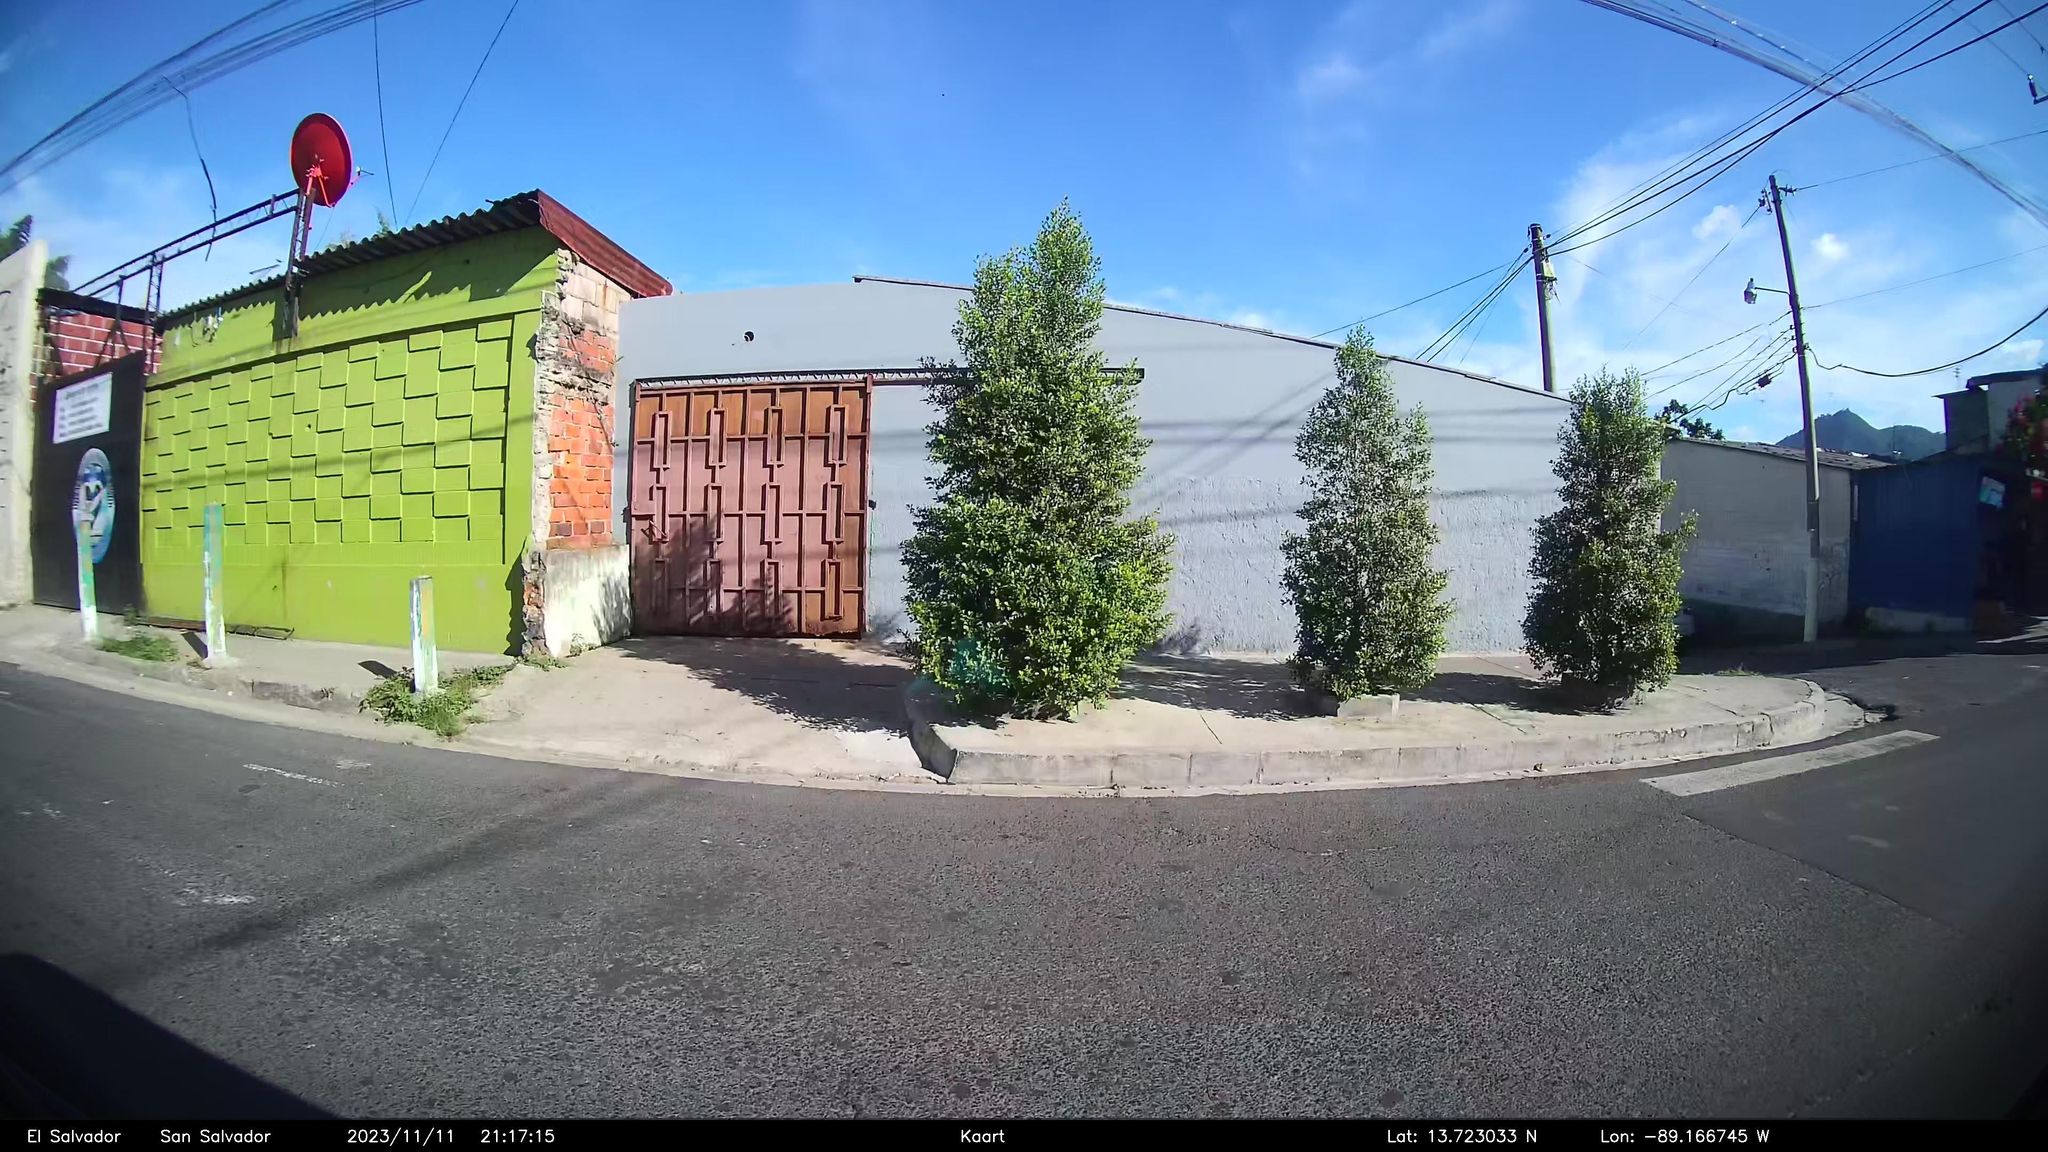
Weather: clear
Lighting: day
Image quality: good
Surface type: driving surface
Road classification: tertiary
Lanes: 2.0
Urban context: urban centre
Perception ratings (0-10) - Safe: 0.75, Lively: 4.06, Beautiful: 2.81, Boring: 4.02, Depressing: 8.74, Wealthy: 5